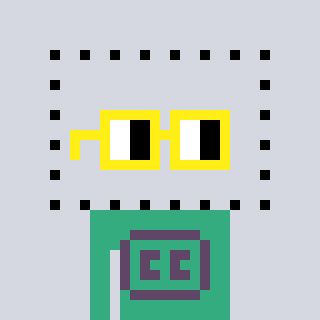
a pixel art character with square yellow glasses, a void-shaped head and a teal-colored body on a cool background